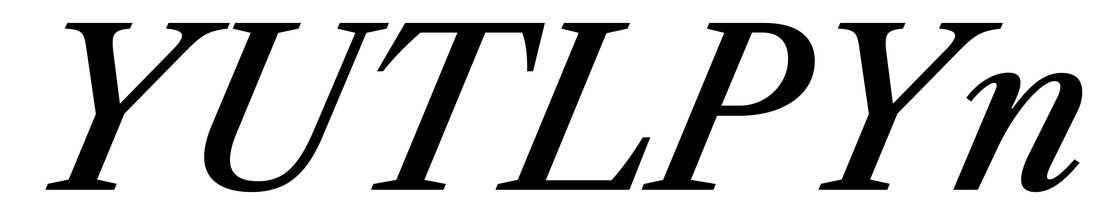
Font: LibreCaslonText-Italic_Medium_Italic